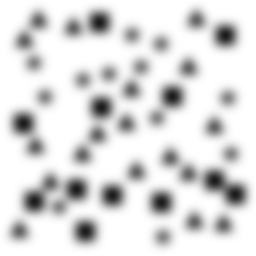
Squares: 12
Triangles: 18
Stars: 12
Total shapes: 42